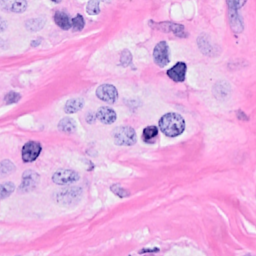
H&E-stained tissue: Breast